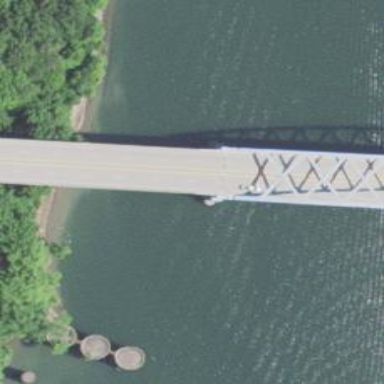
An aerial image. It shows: Arch bridge over trunk highway.